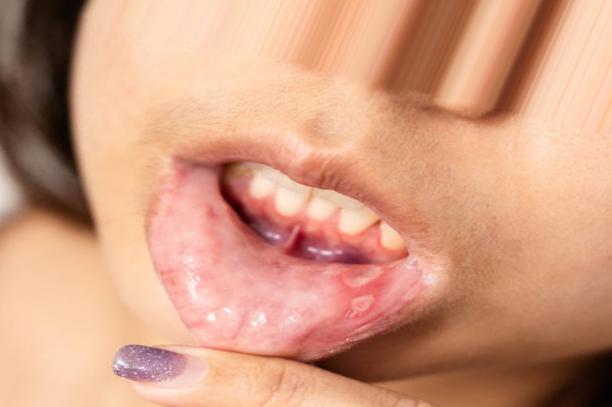
Condition: Mouth Ulcer